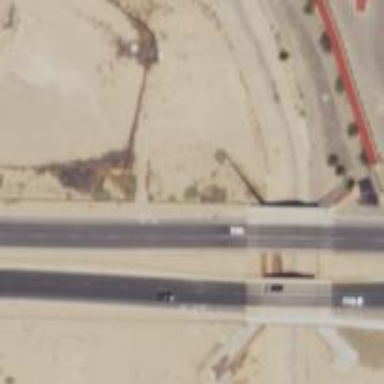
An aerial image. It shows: Cycleway bridge with asphalt surface.